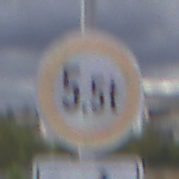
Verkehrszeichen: TatsaechlicheMasse
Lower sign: RichtungsangabeDurchPfeile5
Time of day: MorningAfternoon
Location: Outdoor (Suburban)
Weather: PartlyCloudy
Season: NotSpecified
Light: Natural